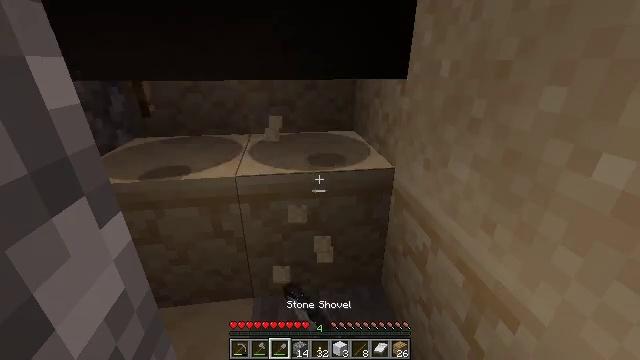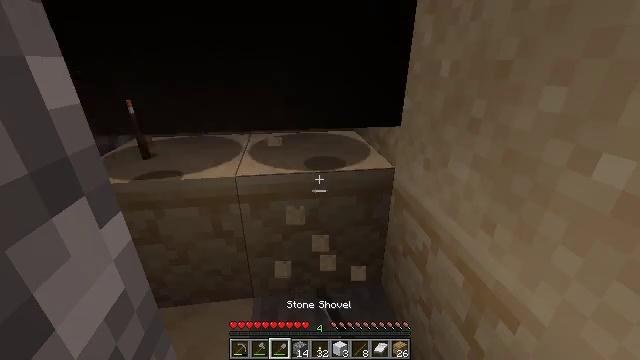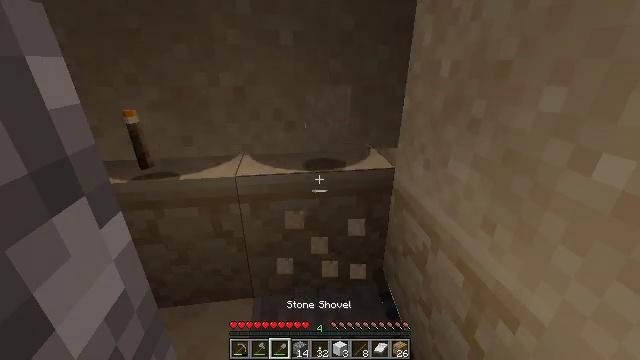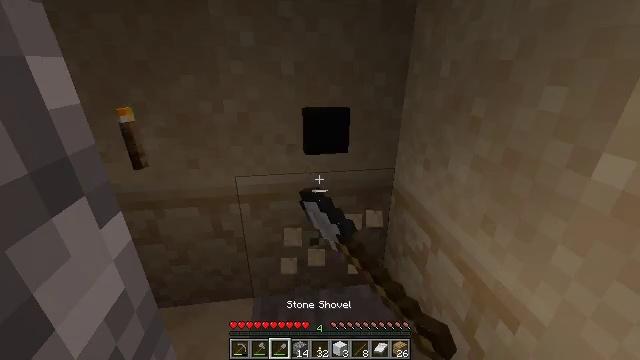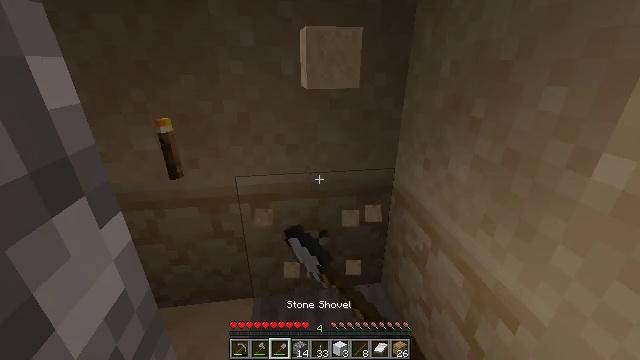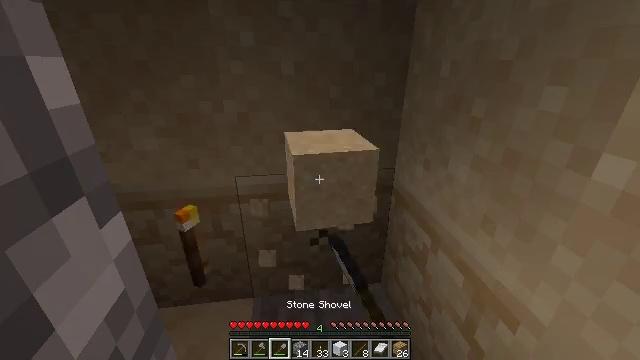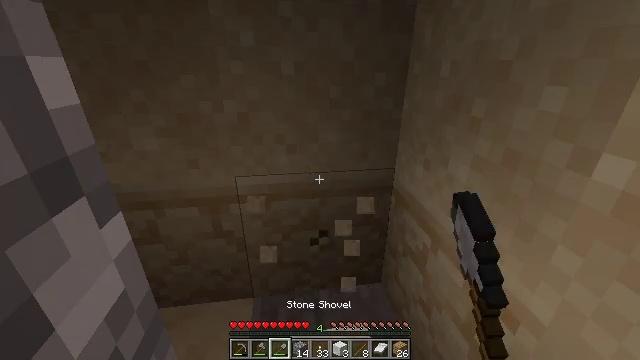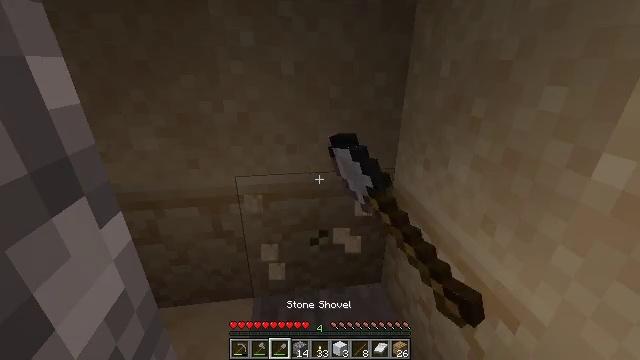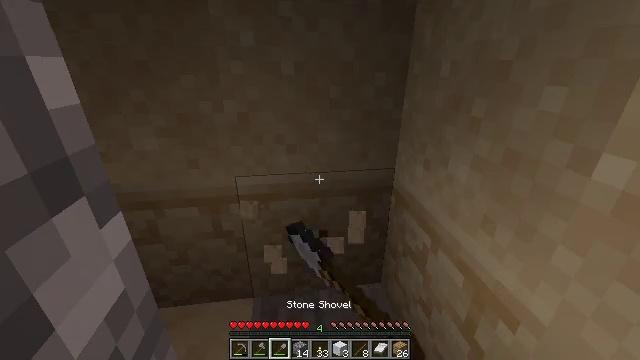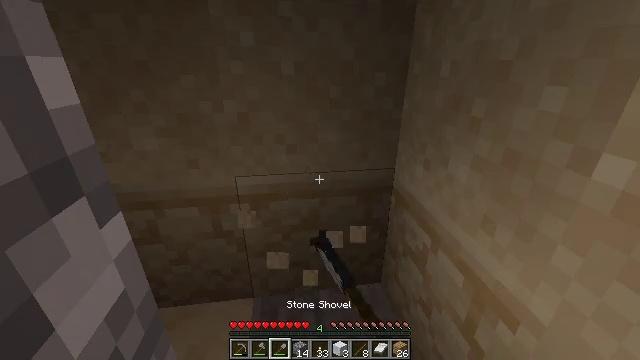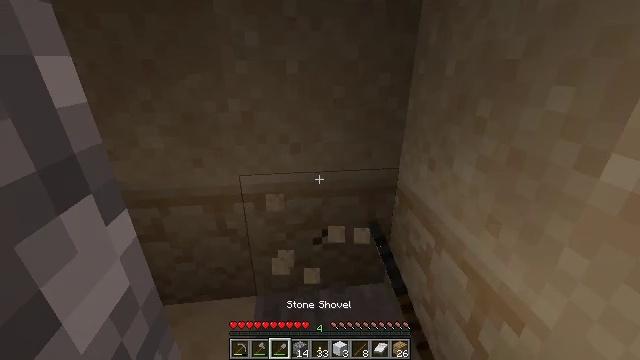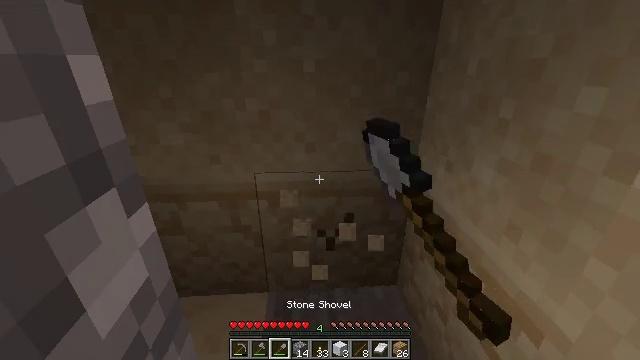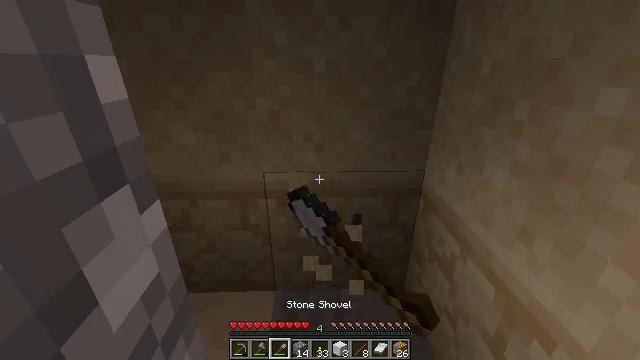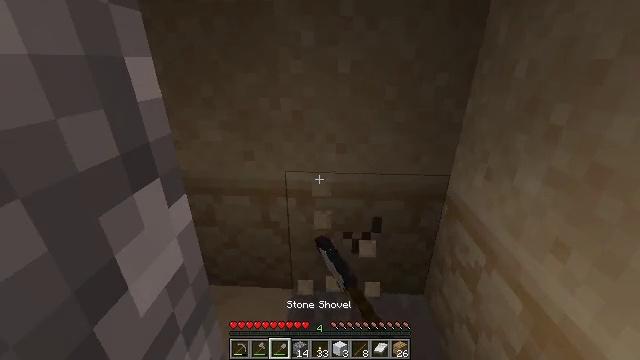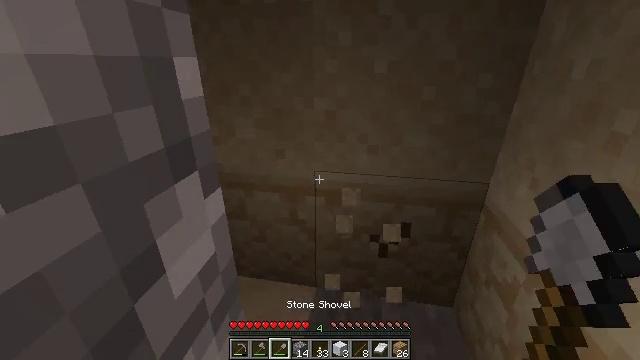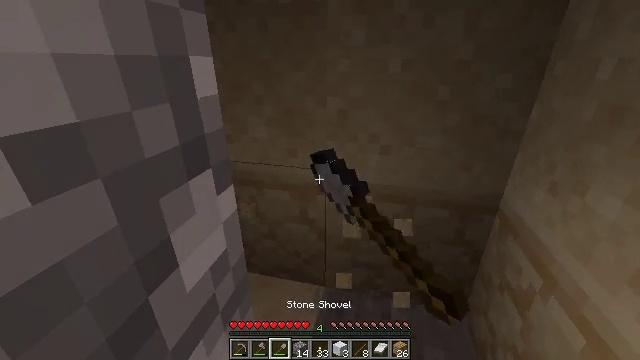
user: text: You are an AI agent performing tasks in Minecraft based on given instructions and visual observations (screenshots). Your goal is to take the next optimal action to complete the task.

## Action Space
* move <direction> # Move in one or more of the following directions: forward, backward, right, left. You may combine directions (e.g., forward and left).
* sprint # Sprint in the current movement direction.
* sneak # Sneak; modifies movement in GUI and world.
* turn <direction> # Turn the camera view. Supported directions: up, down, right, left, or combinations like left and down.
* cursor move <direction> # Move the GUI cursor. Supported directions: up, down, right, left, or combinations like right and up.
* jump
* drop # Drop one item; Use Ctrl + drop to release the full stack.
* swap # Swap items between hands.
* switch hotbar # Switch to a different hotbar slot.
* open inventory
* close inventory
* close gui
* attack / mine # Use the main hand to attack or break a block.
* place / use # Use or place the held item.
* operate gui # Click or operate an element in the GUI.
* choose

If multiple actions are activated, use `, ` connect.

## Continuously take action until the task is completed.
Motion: motion action
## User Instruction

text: Dig up some sand.
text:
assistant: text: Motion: attack / mine
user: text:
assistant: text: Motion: attack / mine
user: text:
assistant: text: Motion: attack / mine
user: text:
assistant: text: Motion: attack / mine
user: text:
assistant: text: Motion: attack / mine
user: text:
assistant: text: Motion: attack / mine
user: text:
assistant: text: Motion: attack / mine
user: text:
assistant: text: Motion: attack / mine
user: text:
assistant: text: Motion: attack / mine
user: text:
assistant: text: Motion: attack / mine
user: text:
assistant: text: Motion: turn left, attack / mine
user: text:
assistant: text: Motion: turn left, attack / mine
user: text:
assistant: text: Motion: turn left, attack / mine
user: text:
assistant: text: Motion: turn left, attack / mine
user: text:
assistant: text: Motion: turn left, attack / mine
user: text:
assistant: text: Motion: turn left, attack / mine
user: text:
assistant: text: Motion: attack / mine
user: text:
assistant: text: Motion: turn left, attack / mine
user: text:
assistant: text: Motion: attack / mine
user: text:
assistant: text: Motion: attack / mine
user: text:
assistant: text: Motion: attack / mine
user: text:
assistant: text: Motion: attack / mine
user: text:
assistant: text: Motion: attack / mine
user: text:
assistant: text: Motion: attack / mine
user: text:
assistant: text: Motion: attack / mine
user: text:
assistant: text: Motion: move forward, turn right and up, attack / mine
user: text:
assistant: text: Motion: move forward, turn right and up, attack / mine
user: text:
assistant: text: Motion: move forward, turn up, attack / mine
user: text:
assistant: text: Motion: attack / mine
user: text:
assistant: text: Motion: attack / mine